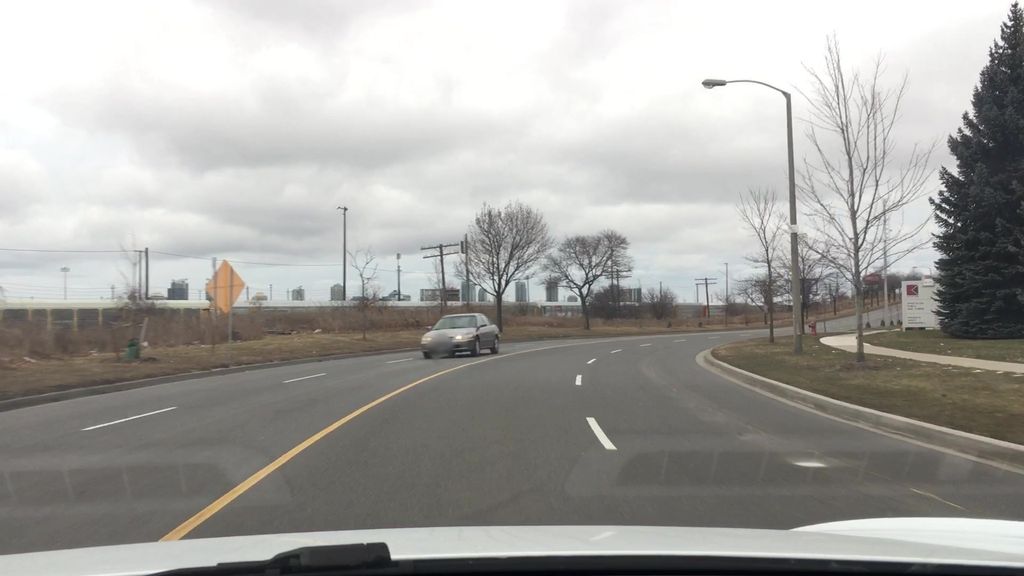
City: toronto